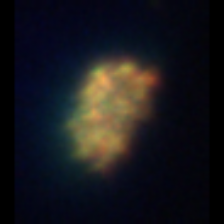
Taxon: Unknown_detritus
Group: Unknown